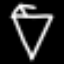
Label: diamond